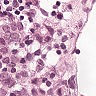
Metastatic tissue present: yes